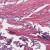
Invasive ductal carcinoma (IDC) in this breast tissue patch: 1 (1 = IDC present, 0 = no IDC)